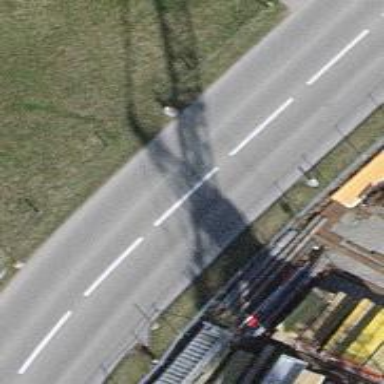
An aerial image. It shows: Tertiary road with asphalt surface. It has cycle lane on both sides.